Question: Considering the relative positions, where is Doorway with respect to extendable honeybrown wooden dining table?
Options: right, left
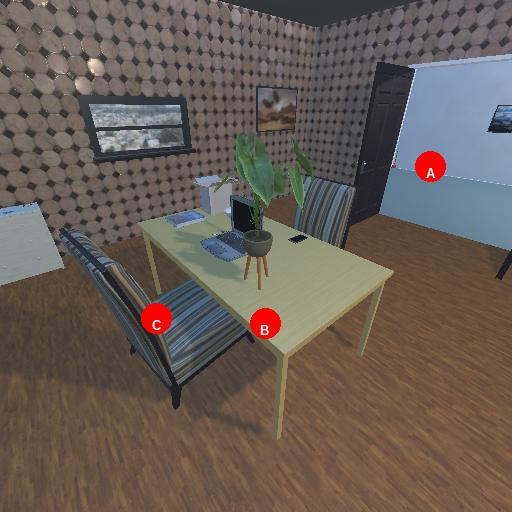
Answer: right